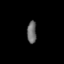
Tissue: lung
Cell type: Fibroblasts
Senescence score: 0.6907
Nuclear area (px): 201
Mean DAPI intensity: 109.91